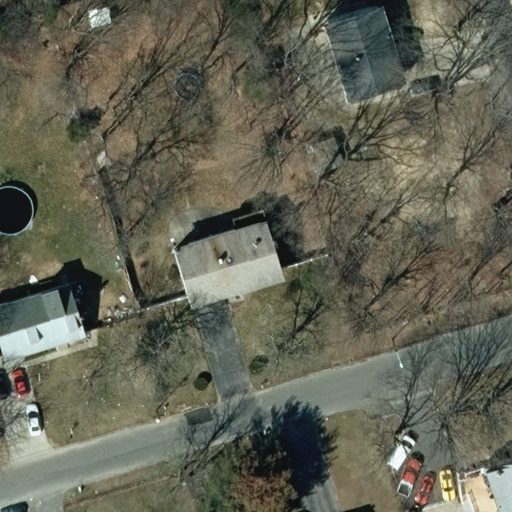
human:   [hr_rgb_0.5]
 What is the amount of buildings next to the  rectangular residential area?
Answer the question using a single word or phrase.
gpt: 6

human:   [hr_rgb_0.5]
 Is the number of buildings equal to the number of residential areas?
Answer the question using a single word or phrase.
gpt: no

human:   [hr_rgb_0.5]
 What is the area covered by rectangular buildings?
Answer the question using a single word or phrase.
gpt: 616m2

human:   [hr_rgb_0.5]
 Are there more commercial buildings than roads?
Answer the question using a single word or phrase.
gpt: no

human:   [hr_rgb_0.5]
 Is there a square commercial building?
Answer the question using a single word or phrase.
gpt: no

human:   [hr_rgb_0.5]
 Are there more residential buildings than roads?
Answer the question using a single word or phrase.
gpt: yes

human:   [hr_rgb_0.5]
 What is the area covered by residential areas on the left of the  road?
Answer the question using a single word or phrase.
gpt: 0m2

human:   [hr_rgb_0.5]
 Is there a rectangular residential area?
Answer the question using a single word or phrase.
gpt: yes

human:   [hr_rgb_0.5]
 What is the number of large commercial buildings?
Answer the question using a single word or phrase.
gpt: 0

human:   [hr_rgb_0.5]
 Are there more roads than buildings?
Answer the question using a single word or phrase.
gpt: no

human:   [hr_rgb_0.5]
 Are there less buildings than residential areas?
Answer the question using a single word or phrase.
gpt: no

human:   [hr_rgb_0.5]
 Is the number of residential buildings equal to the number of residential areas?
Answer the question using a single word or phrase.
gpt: no

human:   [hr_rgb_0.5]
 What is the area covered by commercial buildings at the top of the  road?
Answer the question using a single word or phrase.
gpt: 0m2

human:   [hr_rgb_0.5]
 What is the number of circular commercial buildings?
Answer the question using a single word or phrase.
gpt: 0

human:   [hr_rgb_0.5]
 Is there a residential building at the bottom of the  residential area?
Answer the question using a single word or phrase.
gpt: yes

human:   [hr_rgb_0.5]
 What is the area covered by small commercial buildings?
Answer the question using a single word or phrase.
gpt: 0m2

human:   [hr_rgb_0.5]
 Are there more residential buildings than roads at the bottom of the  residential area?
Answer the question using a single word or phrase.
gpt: yes

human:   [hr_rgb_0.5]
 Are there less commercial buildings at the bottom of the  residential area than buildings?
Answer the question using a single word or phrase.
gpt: yes

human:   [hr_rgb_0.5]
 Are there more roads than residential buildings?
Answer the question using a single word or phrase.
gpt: no

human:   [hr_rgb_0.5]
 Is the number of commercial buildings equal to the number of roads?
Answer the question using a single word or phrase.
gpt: no

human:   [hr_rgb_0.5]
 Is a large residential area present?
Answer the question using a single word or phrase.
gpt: yes

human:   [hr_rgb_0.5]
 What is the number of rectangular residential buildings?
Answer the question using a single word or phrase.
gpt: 4

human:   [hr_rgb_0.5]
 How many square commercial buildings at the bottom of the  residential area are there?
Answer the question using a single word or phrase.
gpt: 0

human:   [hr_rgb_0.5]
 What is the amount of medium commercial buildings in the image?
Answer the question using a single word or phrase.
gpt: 0

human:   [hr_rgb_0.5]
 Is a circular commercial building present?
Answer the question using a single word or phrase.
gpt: no

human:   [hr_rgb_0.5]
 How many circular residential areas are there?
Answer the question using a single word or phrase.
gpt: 0

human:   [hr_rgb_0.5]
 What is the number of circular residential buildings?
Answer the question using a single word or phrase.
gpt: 0

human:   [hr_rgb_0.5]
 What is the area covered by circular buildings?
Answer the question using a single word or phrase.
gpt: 0m2

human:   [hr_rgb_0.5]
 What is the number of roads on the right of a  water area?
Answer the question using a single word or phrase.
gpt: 0

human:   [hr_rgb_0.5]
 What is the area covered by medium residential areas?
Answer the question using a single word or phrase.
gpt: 0m2

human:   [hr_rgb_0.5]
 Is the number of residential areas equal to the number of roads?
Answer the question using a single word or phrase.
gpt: yes

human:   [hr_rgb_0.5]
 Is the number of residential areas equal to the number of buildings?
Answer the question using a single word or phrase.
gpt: no

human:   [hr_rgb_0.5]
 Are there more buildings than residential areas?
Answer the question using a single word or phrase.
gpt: yes

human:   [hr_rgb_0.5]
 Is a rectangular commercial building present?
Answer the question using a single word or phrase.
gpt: no

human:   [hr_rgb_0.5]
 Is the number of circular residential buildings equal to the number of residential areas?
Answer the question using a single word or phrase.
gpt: no

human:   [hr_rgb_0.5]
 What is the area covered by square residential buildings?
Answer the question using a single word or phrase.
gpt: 0m2

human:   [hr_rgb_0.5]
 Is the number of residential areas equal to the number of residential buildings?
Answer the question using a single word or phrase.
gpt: no